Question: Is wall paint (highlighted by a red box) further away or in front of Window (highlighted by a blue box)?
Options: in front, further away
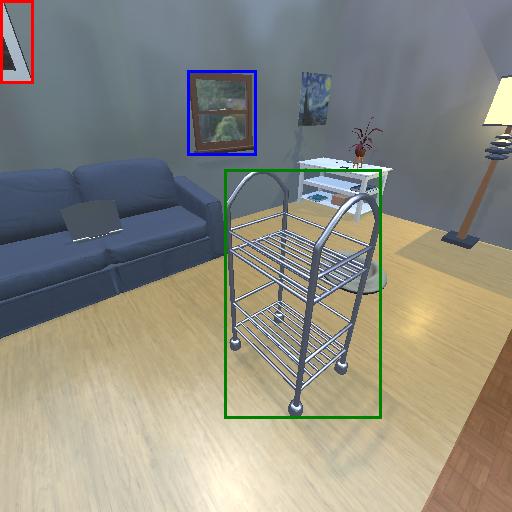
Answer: in front